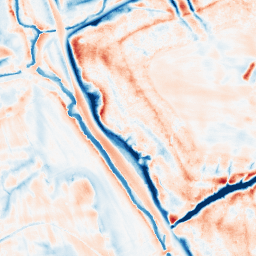
Category: trend_removal
Decomposition family: local_polynomial
Decomposition parameters: window_size: 21
degree: 1
Upsampling method: quartic
Upsampling parameters: scale: 8
Upsampling scale: 8